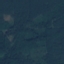
Land use / land cover: Forest